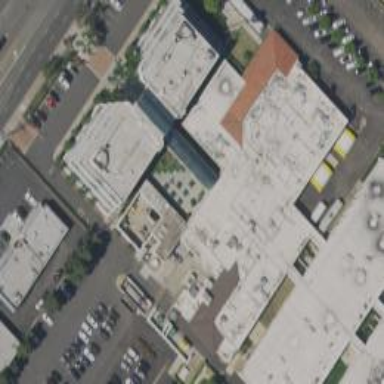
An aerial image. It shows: Hospital building.